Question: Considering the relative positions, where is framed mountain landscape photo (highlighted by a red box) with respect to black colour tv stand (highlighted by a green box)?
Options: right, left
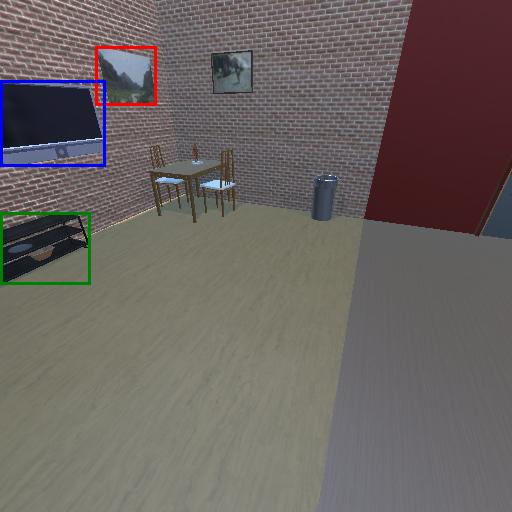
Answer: right